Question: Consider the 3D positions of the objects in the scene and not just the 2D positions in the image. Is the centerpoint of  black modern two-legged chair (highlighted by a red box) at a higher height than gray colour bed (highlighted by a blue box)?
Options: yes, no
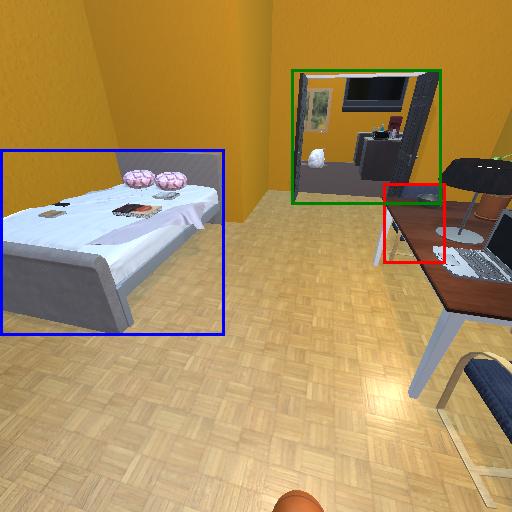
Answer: yes